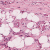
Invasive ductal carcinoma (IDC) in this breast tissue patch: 1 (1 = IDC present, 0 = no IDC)